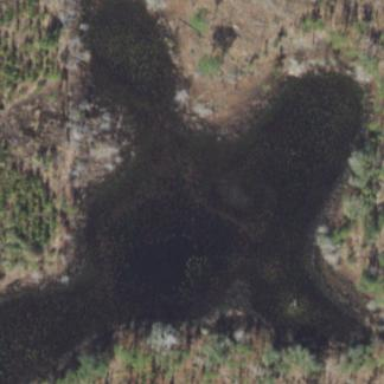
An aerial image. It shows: Marsh wetland.